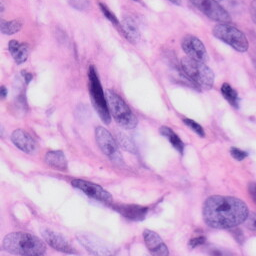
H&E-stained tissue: Skin